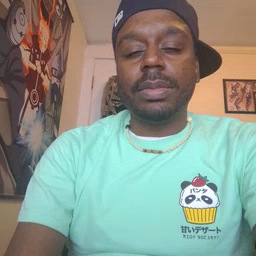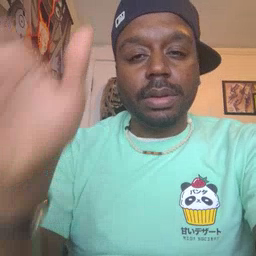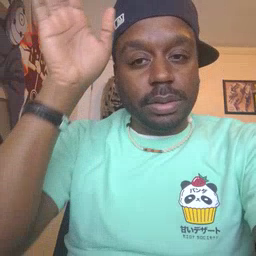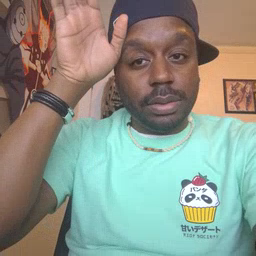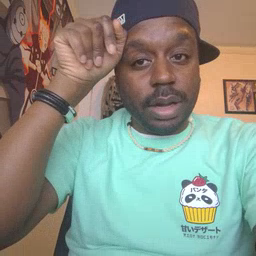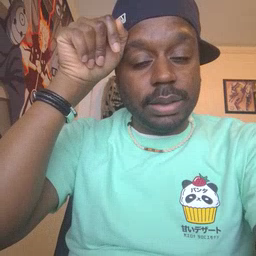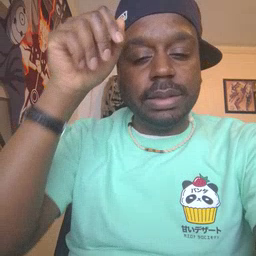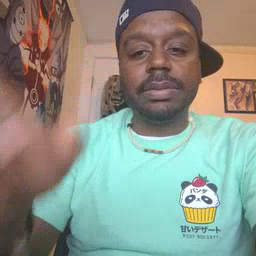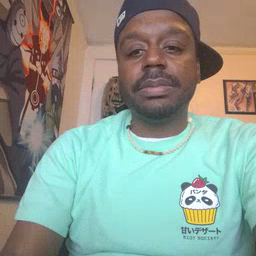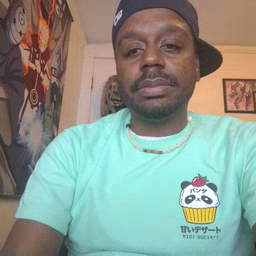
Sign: donkey